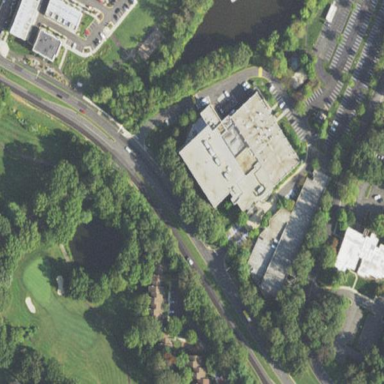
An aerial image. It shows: Office building.